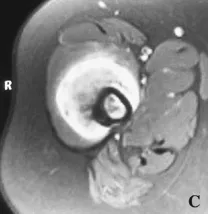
Case1. (C) The lesion was enhanced heterogeneously on fat-suppressed T1-weighed images after gadolinium injection.
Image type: radiology (mri)